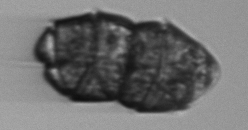
Label: Margalefidinium